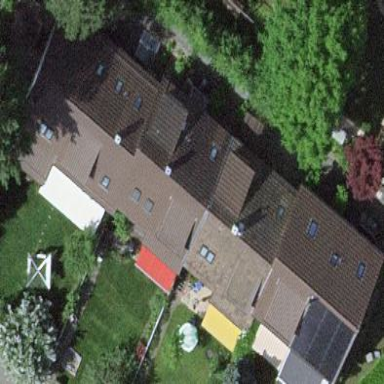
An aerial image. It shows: Terrace building with gabled roof.